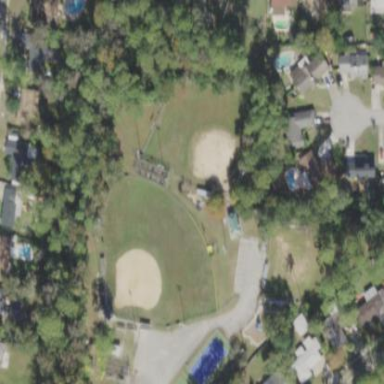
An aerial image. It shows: Baseball pitch for leisure land activities.